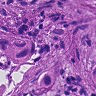
Metastatic tissue present: yes